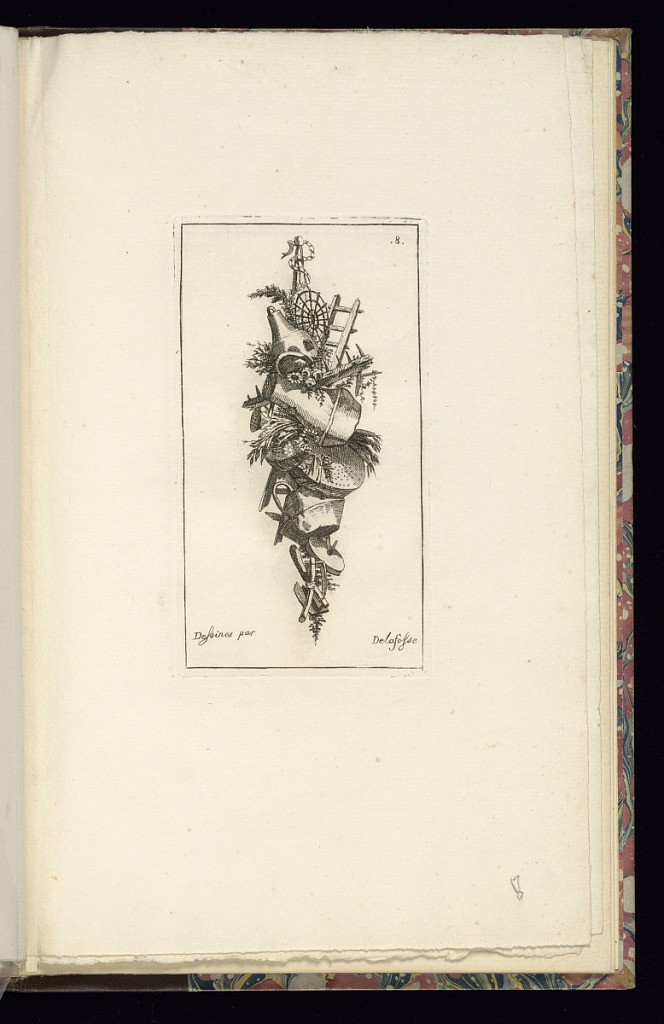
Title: Trophy Design
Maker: Jean-Charles Delafosse, French, 1734 – 1789
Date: late 18th century
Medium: Etching on laid paper
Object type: Print
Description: Design for an ornamental hanging trophy after Delafosse. Trophy depicting objects associated with agriculture and the pastoral, including baskets, flowers, grasses, foliate branches, watering can, jug, ladder, and rake.  The plate is numbered.